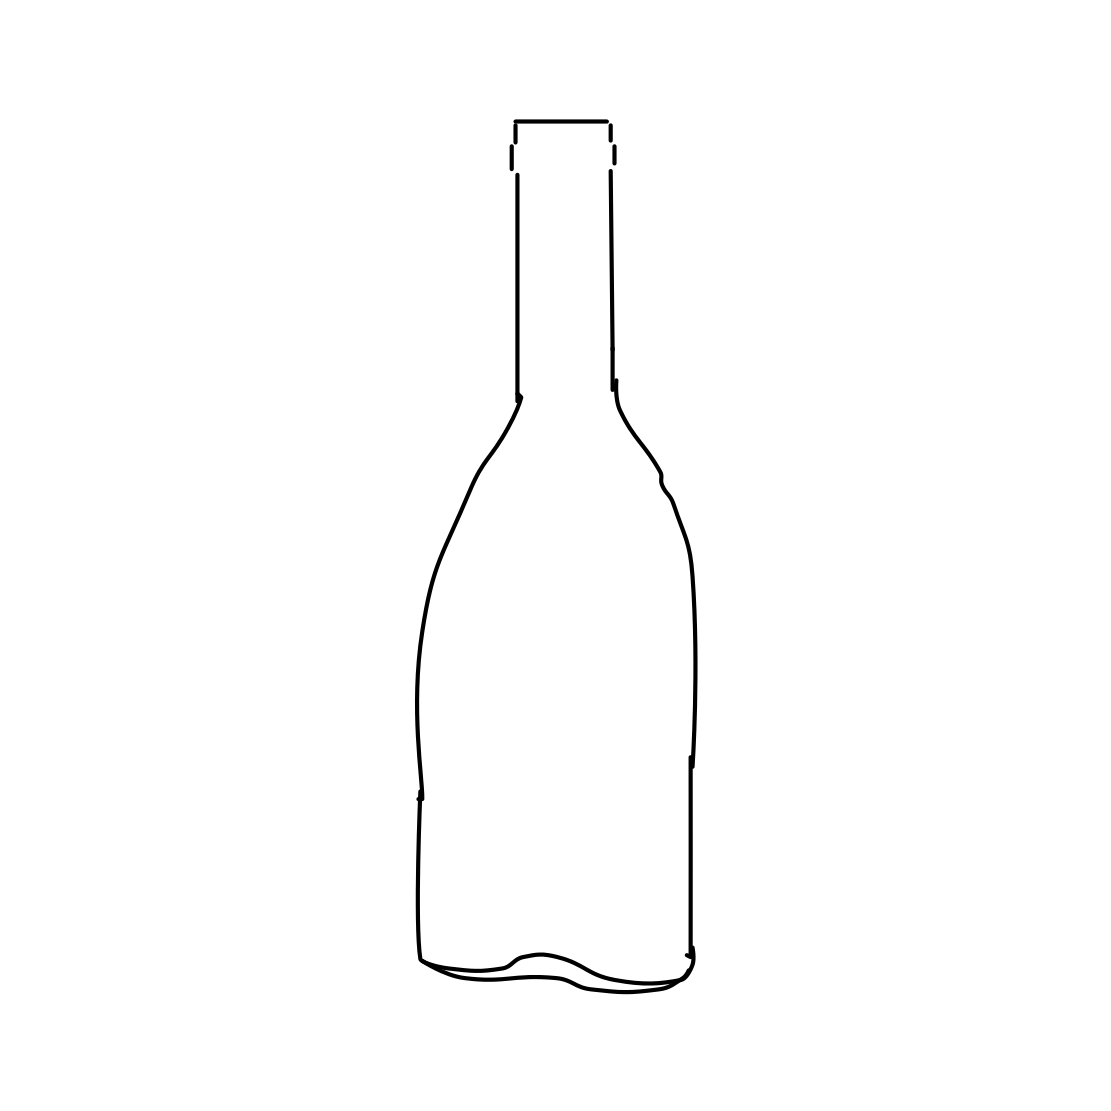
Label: wine-bottle